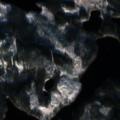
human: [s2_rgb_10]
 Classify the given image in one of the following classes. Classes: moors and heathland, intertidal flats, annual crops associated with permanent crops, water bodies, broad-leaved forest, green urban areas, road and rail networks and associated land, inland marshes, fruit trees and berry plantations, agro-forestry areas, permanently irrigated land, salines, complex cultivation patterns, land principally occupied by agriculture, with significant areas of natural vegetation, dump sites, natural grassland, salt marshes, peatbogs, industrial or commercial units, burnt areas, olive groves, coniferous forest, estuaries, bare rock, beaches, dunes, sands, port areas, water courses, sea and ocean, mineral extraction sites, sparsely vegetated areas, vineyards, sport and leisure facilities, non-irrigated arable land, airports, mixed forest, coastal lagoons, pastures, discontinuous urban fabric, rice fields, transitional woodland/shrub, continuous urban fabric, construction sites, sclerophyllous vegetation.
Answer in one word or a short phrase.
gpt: coniferous forest, mixed forest, transitional woodland/shrub, water bodies